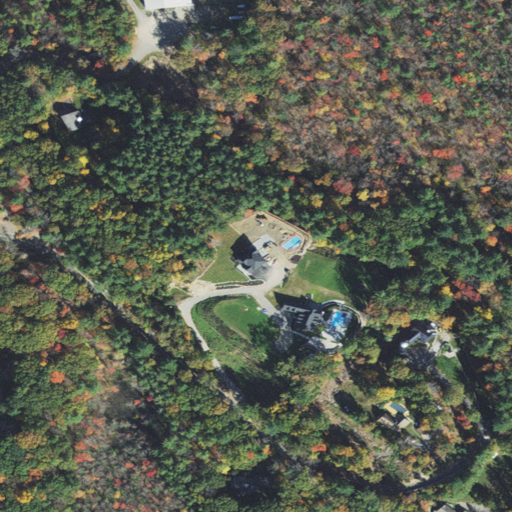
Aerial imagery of mountain in Massachusetts named Jobs Hill containing woody wetlands, mixed forest, evergreen forest, open development, grassland, deciduous forest, low intensity development, barren land, and medium intensity development